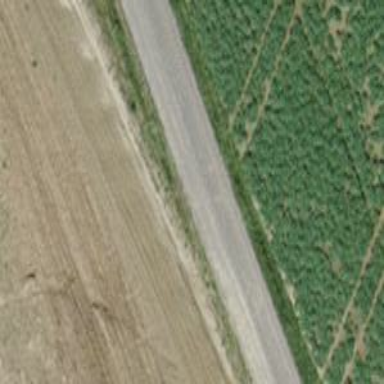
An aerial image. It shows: Unpaved track with grade 1 tracktype.